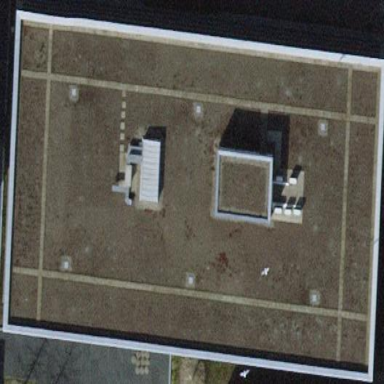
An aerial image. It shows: Office building.